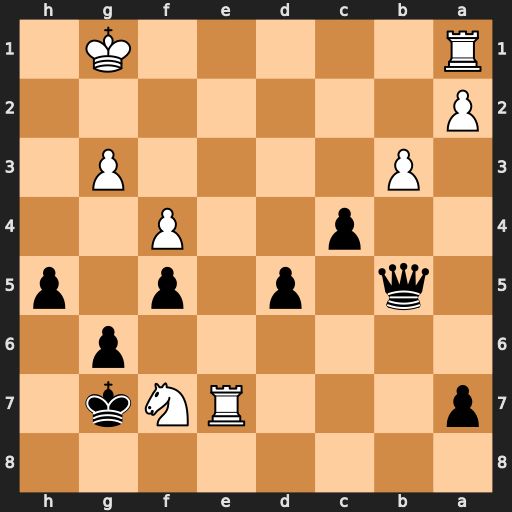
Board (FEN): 8/p3RNk1/6p1/1q1p1p1p/2p2P2/1P4P1/P7/R5K1
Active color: b
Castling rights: -
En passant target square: -
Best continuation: Qc5+ Kh2 Qxe7